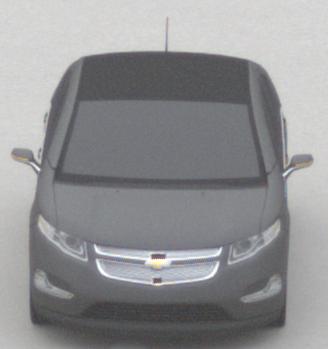
Make: Chevrolet
Model: Volt
Detailed model: Volt
Model produced from: 2011/11
Model produced until: 2014/08
Doors: 5
Color: gray
Road condition: dry road
Daytime: morning or afternoon
Contrast: low contrast